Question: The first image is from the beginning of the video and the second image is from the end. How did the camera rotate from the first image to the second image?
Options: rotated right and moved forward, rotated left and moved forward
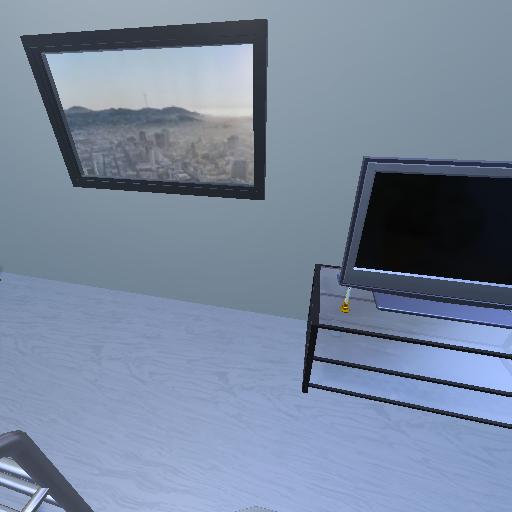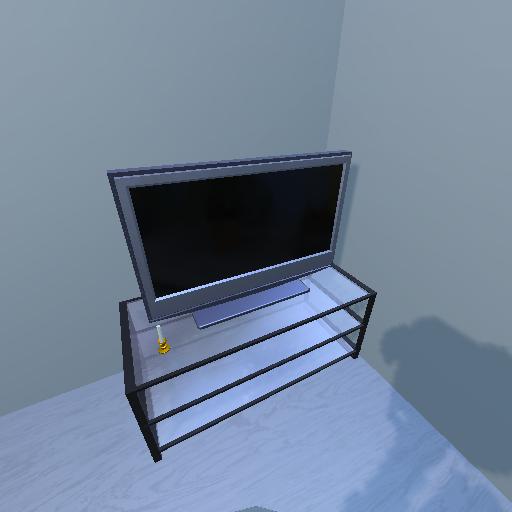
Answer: rotated right and moved forward